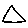
Label: triangle